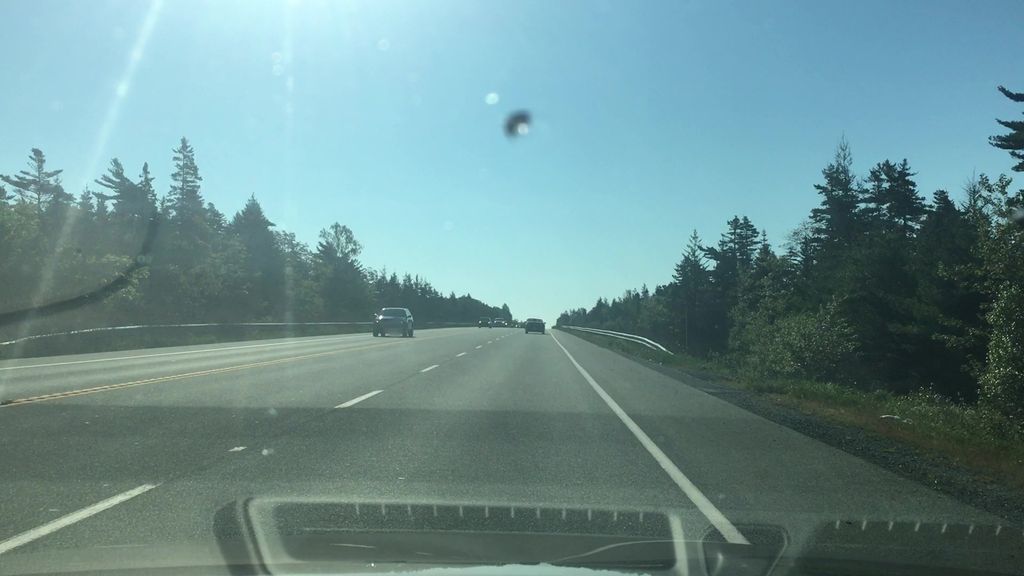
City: halifax